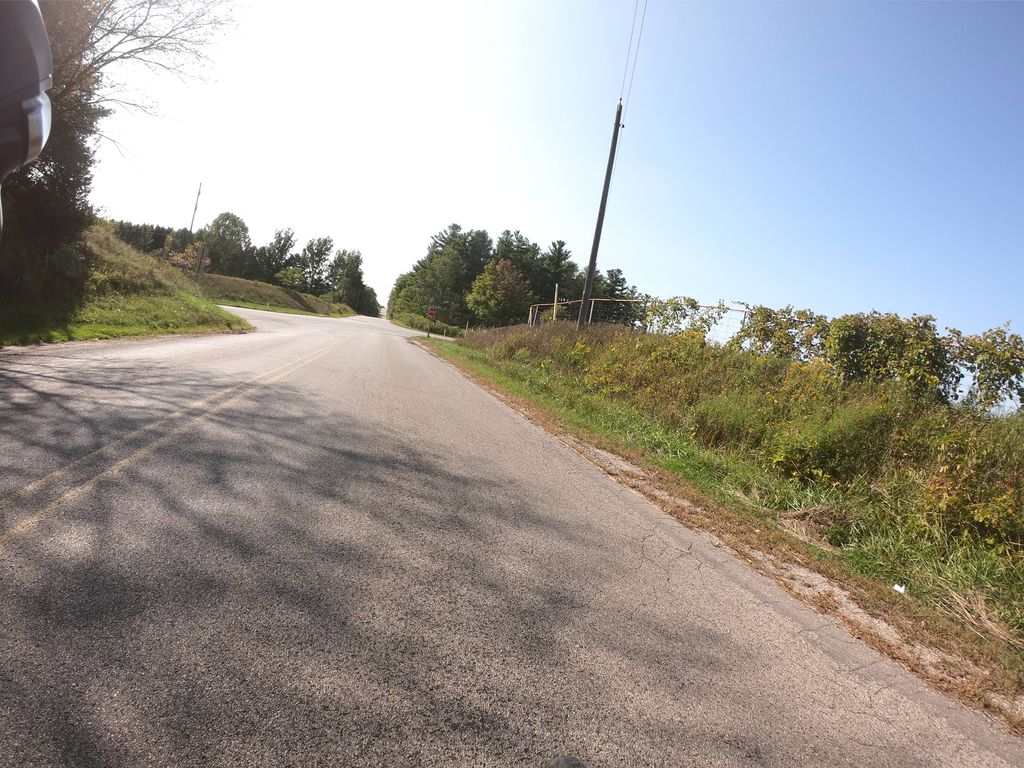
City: kitchener-waterloo